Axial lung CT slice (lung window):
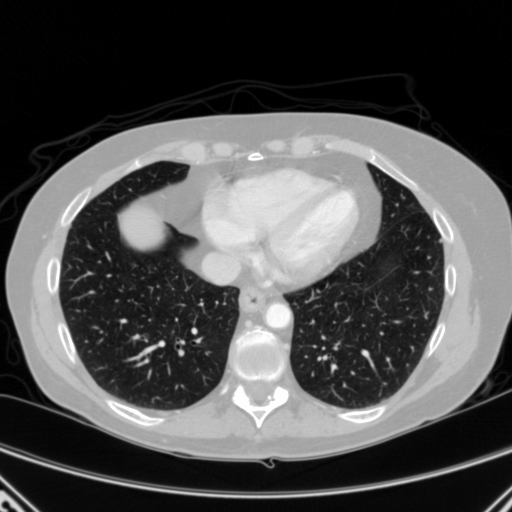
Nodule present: no